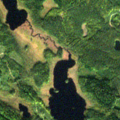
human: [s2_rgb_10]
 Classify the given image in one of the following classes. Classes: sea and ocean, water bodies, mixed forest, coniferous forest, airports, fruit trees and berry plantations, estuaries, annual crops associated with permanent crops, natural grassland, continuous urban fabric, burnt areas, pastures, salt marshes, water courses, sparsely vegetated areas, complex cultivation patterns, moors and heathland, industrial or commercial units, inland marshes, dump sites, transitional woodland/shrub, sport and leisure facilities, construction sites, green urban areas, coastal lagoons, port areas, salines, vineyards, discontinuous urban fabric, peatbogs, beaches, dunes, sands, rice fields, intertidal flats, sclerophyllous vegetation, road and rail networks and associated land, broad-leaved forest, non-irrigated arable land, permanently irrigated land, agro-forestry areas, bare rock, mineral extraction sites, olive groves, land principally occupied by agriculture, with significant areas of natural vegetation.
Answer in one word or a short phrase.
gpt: coniferous forest, mixed forest, transitional woodland/shrub, water bodies